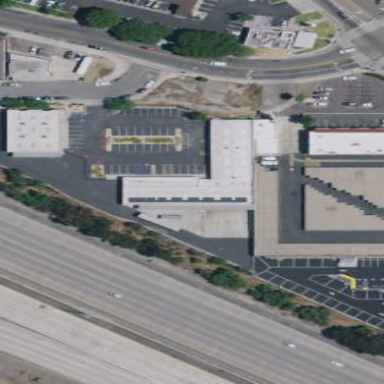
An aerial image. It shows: Commercial building.